Question: Does someone know to implement this kind of views structure in Android ? It's from youtube app.
Thanks for your help.

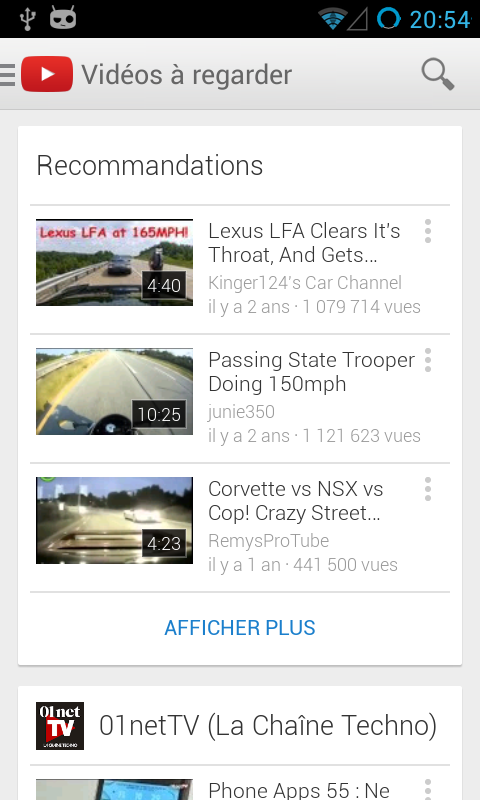
Answer: Android have a great little tool when you want to know how something was done.
It's the DDMS (device monitor), look around on Eclipse or Android Studio that you can find it.
Over there, you will find the option: "Dump View hierarchy for UIAutomator" and you can use it to get the View hierarchy of different apps. So for example YouTube:

You can see that it's just a normal ListView with a very cleverly built Adapter. Check out carefully the BaseAdapter class <URL>
specially two methods:
'''
int getViewTypeCount();
int getItemViewType(int position);
'''
those can be used to have different types of view depending on the position of the ListView. So then it's just built one-by-one, the types you want to implement.
The "more" will do nothing more than add more items the data backing the adapter and call 'notifyDataSetChanged()'
happy coding...